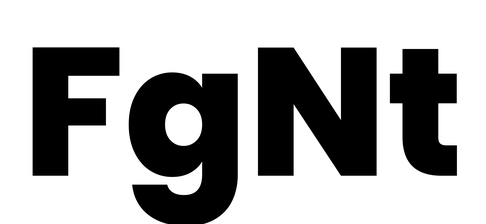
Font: Poppins-ExtraBold